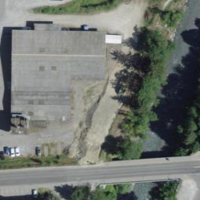
EUNIS habitat code: 54
Species observed at this site:
Daucus carota